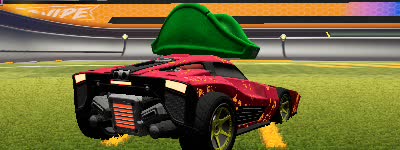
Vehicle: breakout